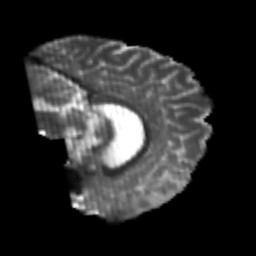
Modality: T2w
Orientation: sagittal
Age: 23
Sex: male
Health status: healthy
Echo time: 0.074 s